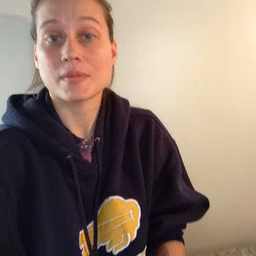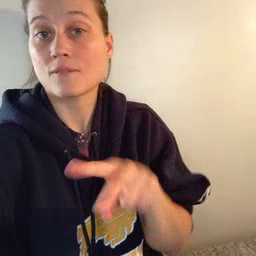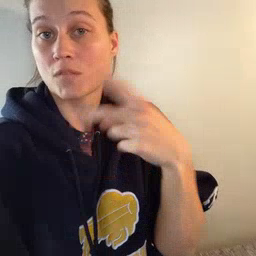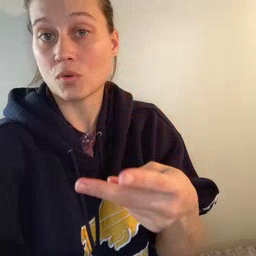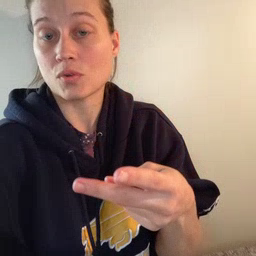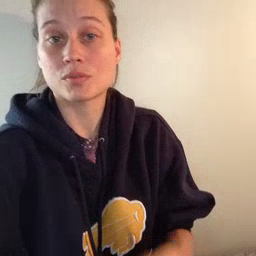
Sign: fall